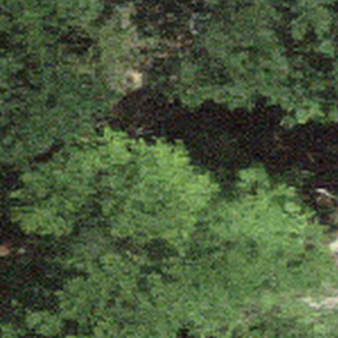
Label: other